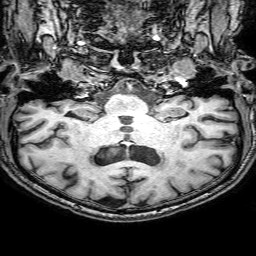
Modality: T1w
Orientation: sagittal
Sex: male
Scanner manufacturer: philips
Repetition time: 0.008104 s
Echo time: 0.0037 s